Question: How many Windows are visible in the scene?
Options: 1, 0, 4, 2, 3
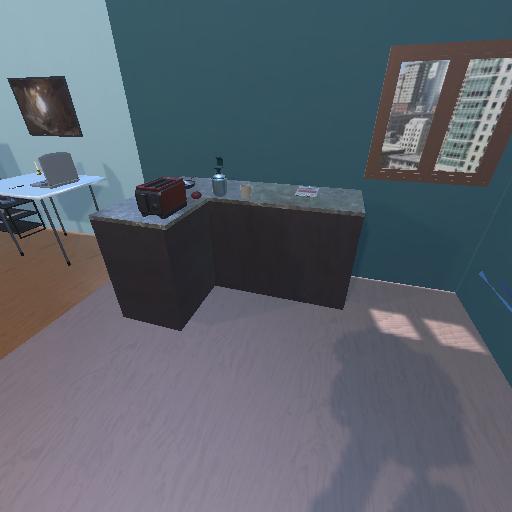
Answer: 1